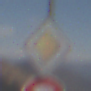
Verkehrszeichen: Vorfahrtsstrasse
Zusatzzeichen unten: Ueberholverbot
Umgebung: Outdoor, Nature
Tageszeit: Midday
Wetter: Clear
Licht: Natural
Jahreszeit: NotSpecified
Kontrast: HighContrast